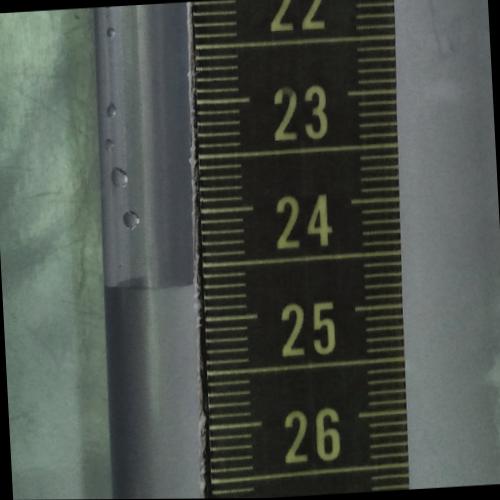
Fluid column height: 24.7 cm